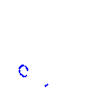
Particle: kaon